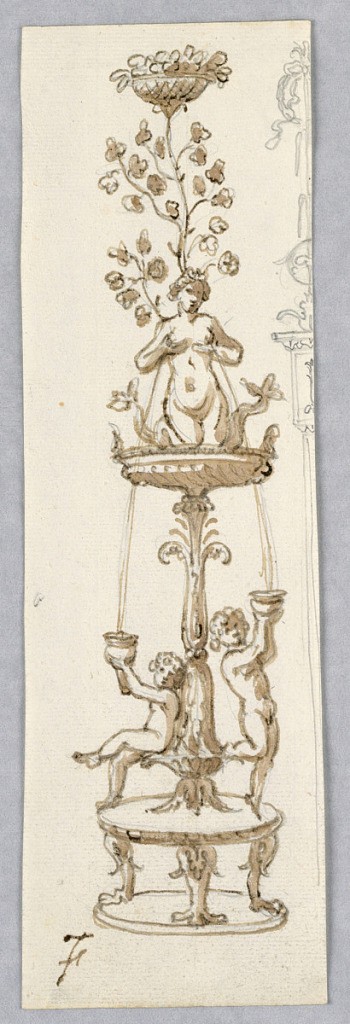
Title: Design for a Fountain
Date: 1775–1800
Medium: Graphite, pen and ink on paper
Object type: Drawing
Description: Vertical rectangle with candelabra topped by a women holding her breasts from which water flows.